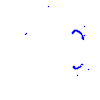
Particle: proton